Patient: sex F, age 68
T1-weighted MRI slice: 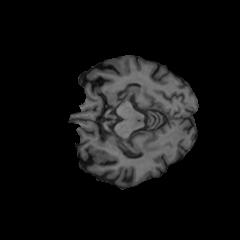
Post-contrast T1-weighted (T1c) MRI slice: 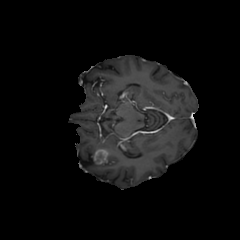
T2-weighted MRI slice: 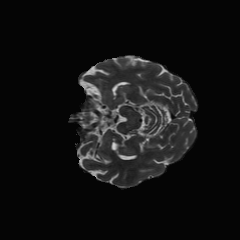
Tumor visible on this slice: yes
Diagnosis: Glioblastoma, IDH-wildtype
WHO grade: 4